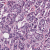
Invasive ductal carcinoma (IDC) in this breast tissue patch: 1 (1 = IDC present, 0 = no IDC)